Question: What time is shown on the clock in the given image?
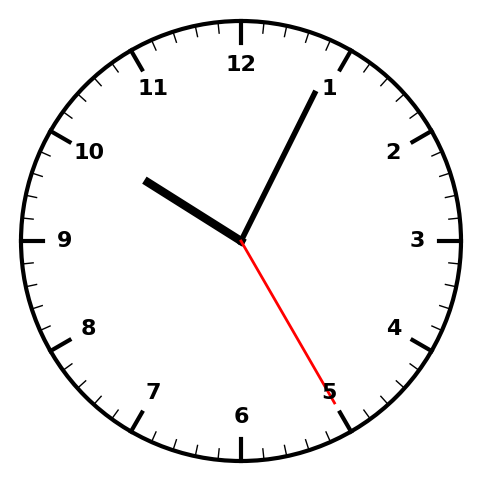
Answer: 10:04:25